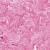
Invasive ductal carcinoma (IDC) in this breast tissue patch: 0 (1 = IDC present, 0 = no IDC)